Question: When plotting, Jupiter outputs weird stuff that looks like pointers or something, see the image:

I have no idea how to change it, I didn't find any answers on google.
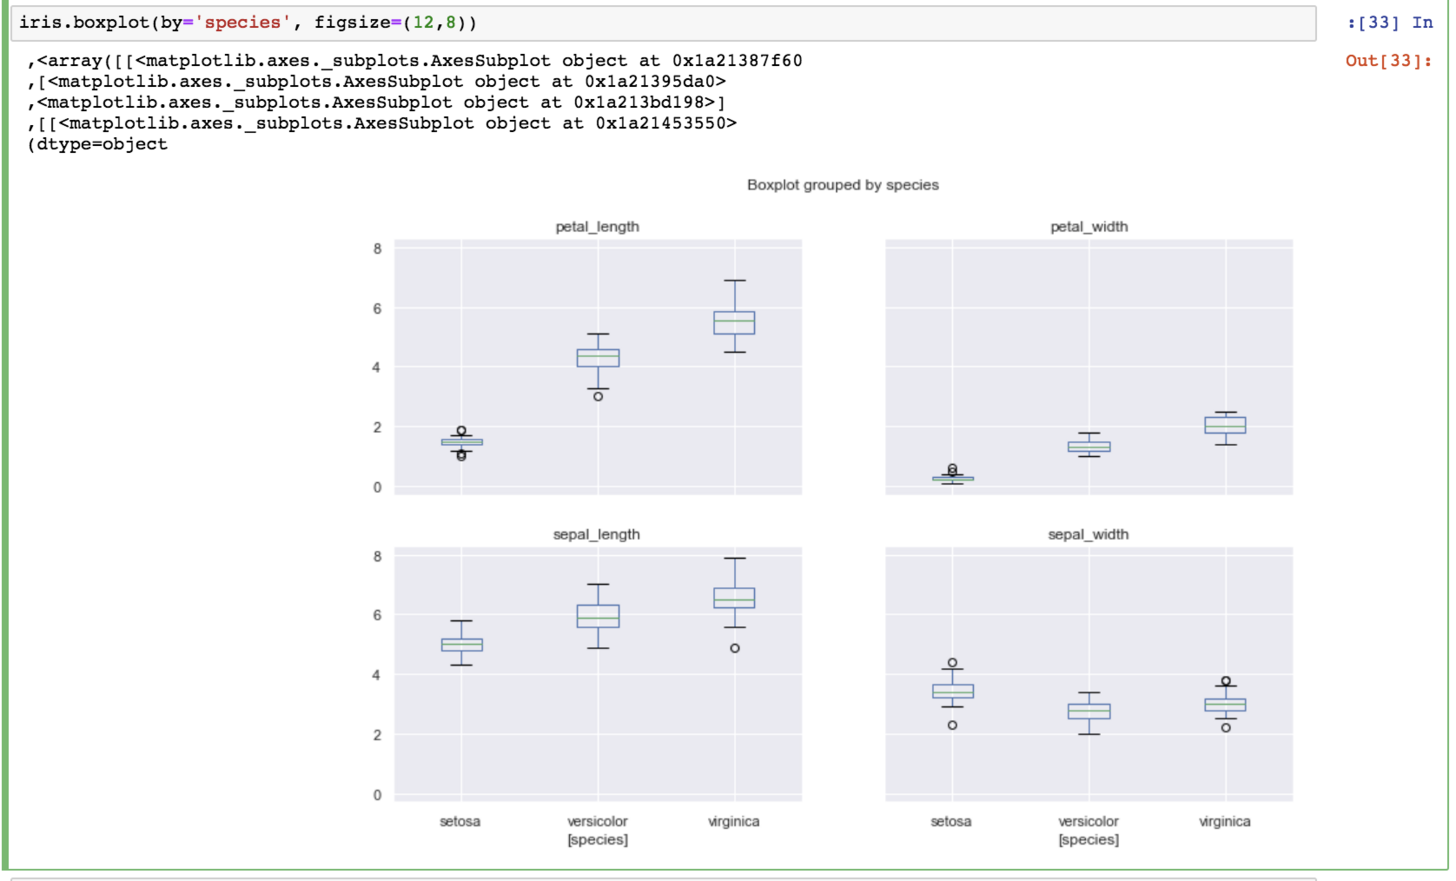
Answer: Assign a variable to the plot object to capture the output:
'_ = iris.boxplot(by = 'species', figsize = (12, 8))'
<URL>
The <URL> when you need to assign to a variable that isn't actually used.